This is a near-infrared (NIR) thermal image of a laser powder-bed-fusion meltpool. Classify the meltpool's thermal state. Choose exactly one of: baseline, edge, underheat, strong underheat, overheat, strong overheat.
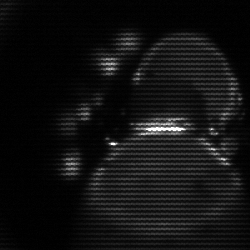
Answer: edge